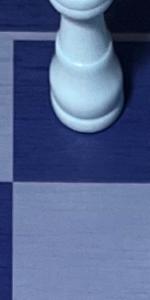
Label: Empty